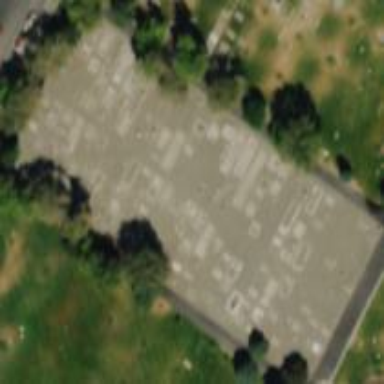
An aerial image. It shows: Sector of the cemetery.